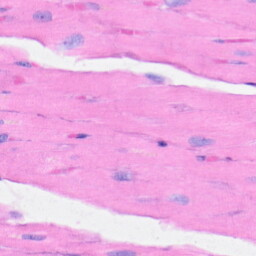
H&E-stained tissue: Heart